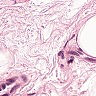
Metastatic tissue present: no